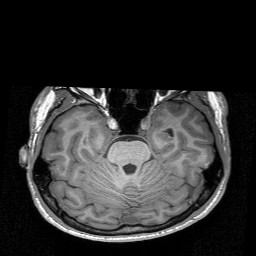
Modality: T1w
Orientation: coronal
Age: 22
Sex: male
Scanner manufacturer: siemens
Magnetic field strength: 3 T
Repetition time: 1.9 s
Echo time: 0.00226 s